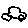
Label: car